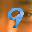
Label: 9